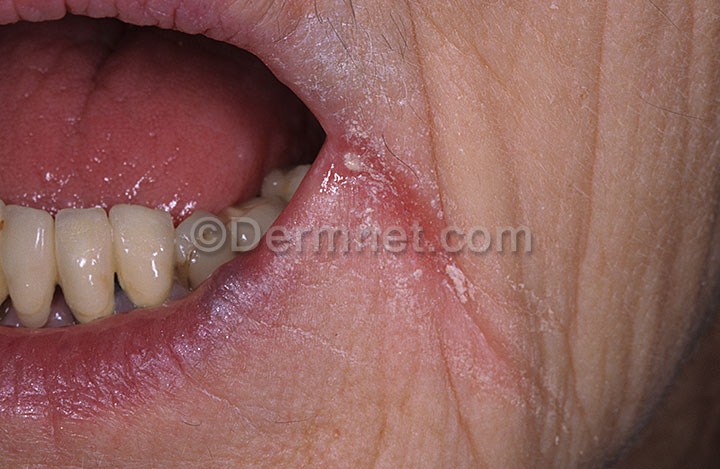
Disease: Tinea Ringworm Candidiasis and other Fungal Infections